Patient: sex M, age 61
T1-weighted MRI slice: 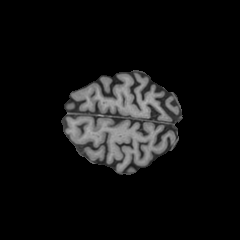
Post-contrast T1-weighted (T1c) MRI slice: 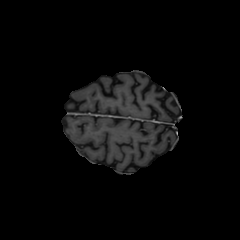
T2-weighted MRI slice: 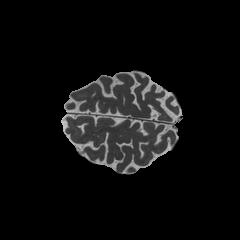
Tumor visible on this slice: no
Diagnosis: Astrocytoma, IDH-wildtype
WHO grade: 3